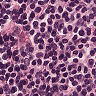
Metastatic tissue present: no